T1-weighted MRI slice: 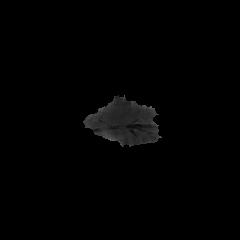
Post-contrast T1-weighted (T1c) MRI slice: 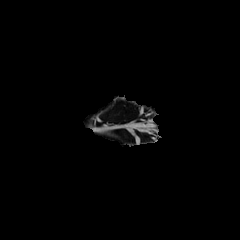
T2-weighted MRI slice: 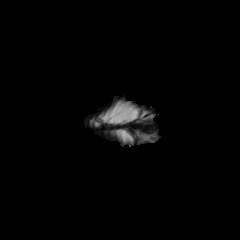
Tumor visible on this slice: no